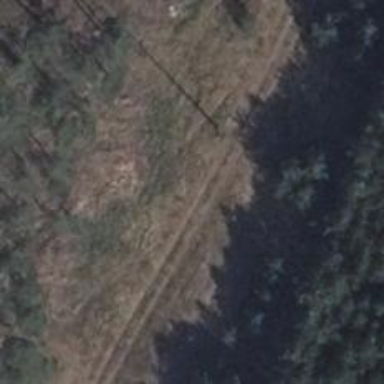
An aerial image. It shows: Power pole.